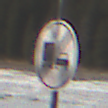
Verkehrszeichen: EndeUeberholverbotKraftfahrzeuge
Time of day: Midday
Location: Outdoor (Nature)
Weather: PartlyCloudy
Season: NotSpecified
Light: Natural